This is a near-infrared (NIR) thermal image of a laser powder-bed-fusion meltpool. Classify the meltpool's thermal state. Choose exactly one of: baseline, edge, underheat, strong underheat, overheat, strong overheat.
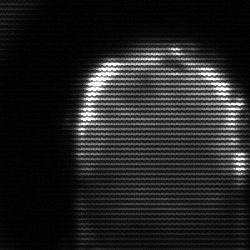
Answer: baseline